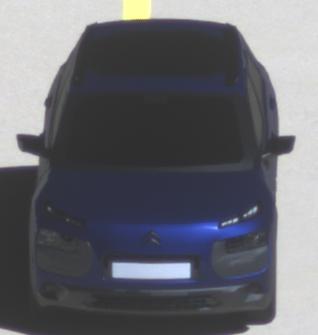
Make: Citroen
Model: C4 Cactus PureTech 75
Detailed model: C4 Cactus
Model produced from: 2014/09
Model produced until: 2015/03
Doors: 5
Color: blue
Road condition: dry road
Daytime: morning or afternoon
Contrast: high contrast